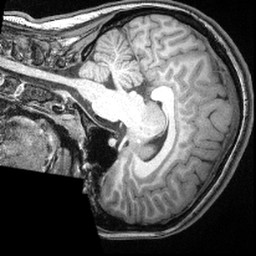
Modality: T1w
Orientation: sagittal
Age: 14
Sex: female
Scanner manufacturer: siemens
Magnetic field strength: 3 T
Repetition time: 2.4 s
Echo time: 0.00374 s